Field crop: tomato
Growth stage: 1
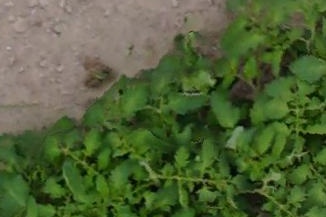
Species: tomato